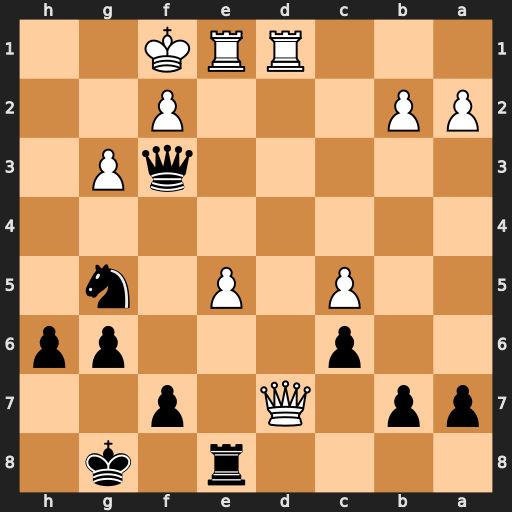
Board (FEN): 4r1k1/pp1Q1p2/2p3pp/2P1P1n1/8/5qP1/PP3P2/3RRK2
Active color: b
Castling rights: -
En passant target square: -
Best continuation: Qh1+ Ke2 Rxe5+